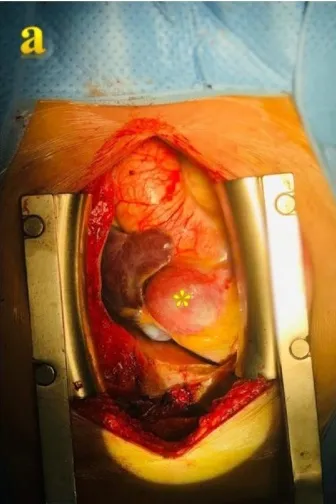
(a) The intraperative image of proximal aneurysmal sac.
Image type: medical_photograph (other_medical_photograph)